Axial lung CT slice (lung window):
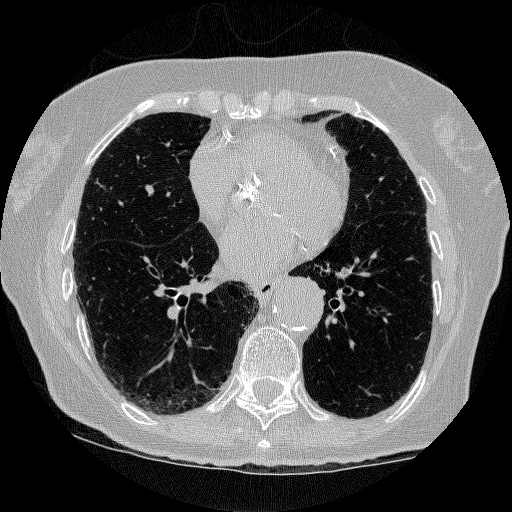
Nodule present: no